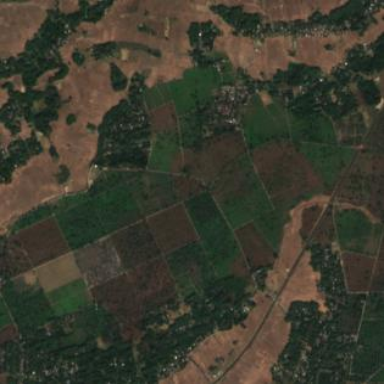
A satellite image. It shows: Orchard consisting of tea plants.